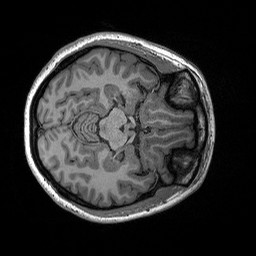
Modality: T1w
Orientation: axial
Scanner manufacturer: siemens
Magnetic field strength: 3 T
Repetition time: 2.3 s
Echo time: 0.00298 s